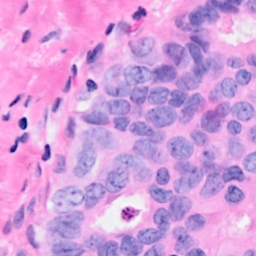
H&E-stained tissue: Breast